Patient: sex M, age 45
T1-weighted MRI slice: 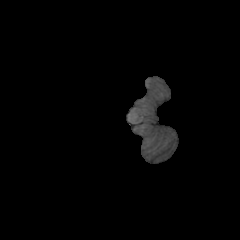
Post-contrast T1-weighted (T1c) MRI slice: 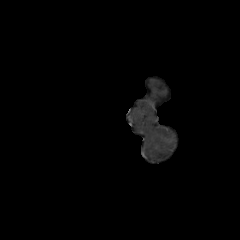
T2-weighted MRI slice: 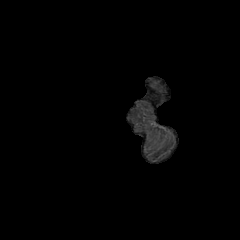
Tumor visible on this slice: no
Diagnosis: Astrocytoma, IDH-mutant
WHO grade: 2